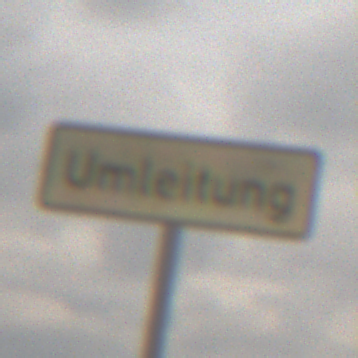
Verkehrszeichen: Umleitungsankuendigung
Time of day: MorningAfternoon
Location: Outdoor (Nature)
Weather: Overcast
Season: NotSpecified
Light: Natural